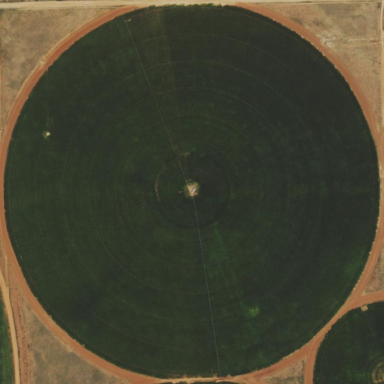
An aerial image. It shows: Farmland with pivot irrigation system.